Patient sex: F
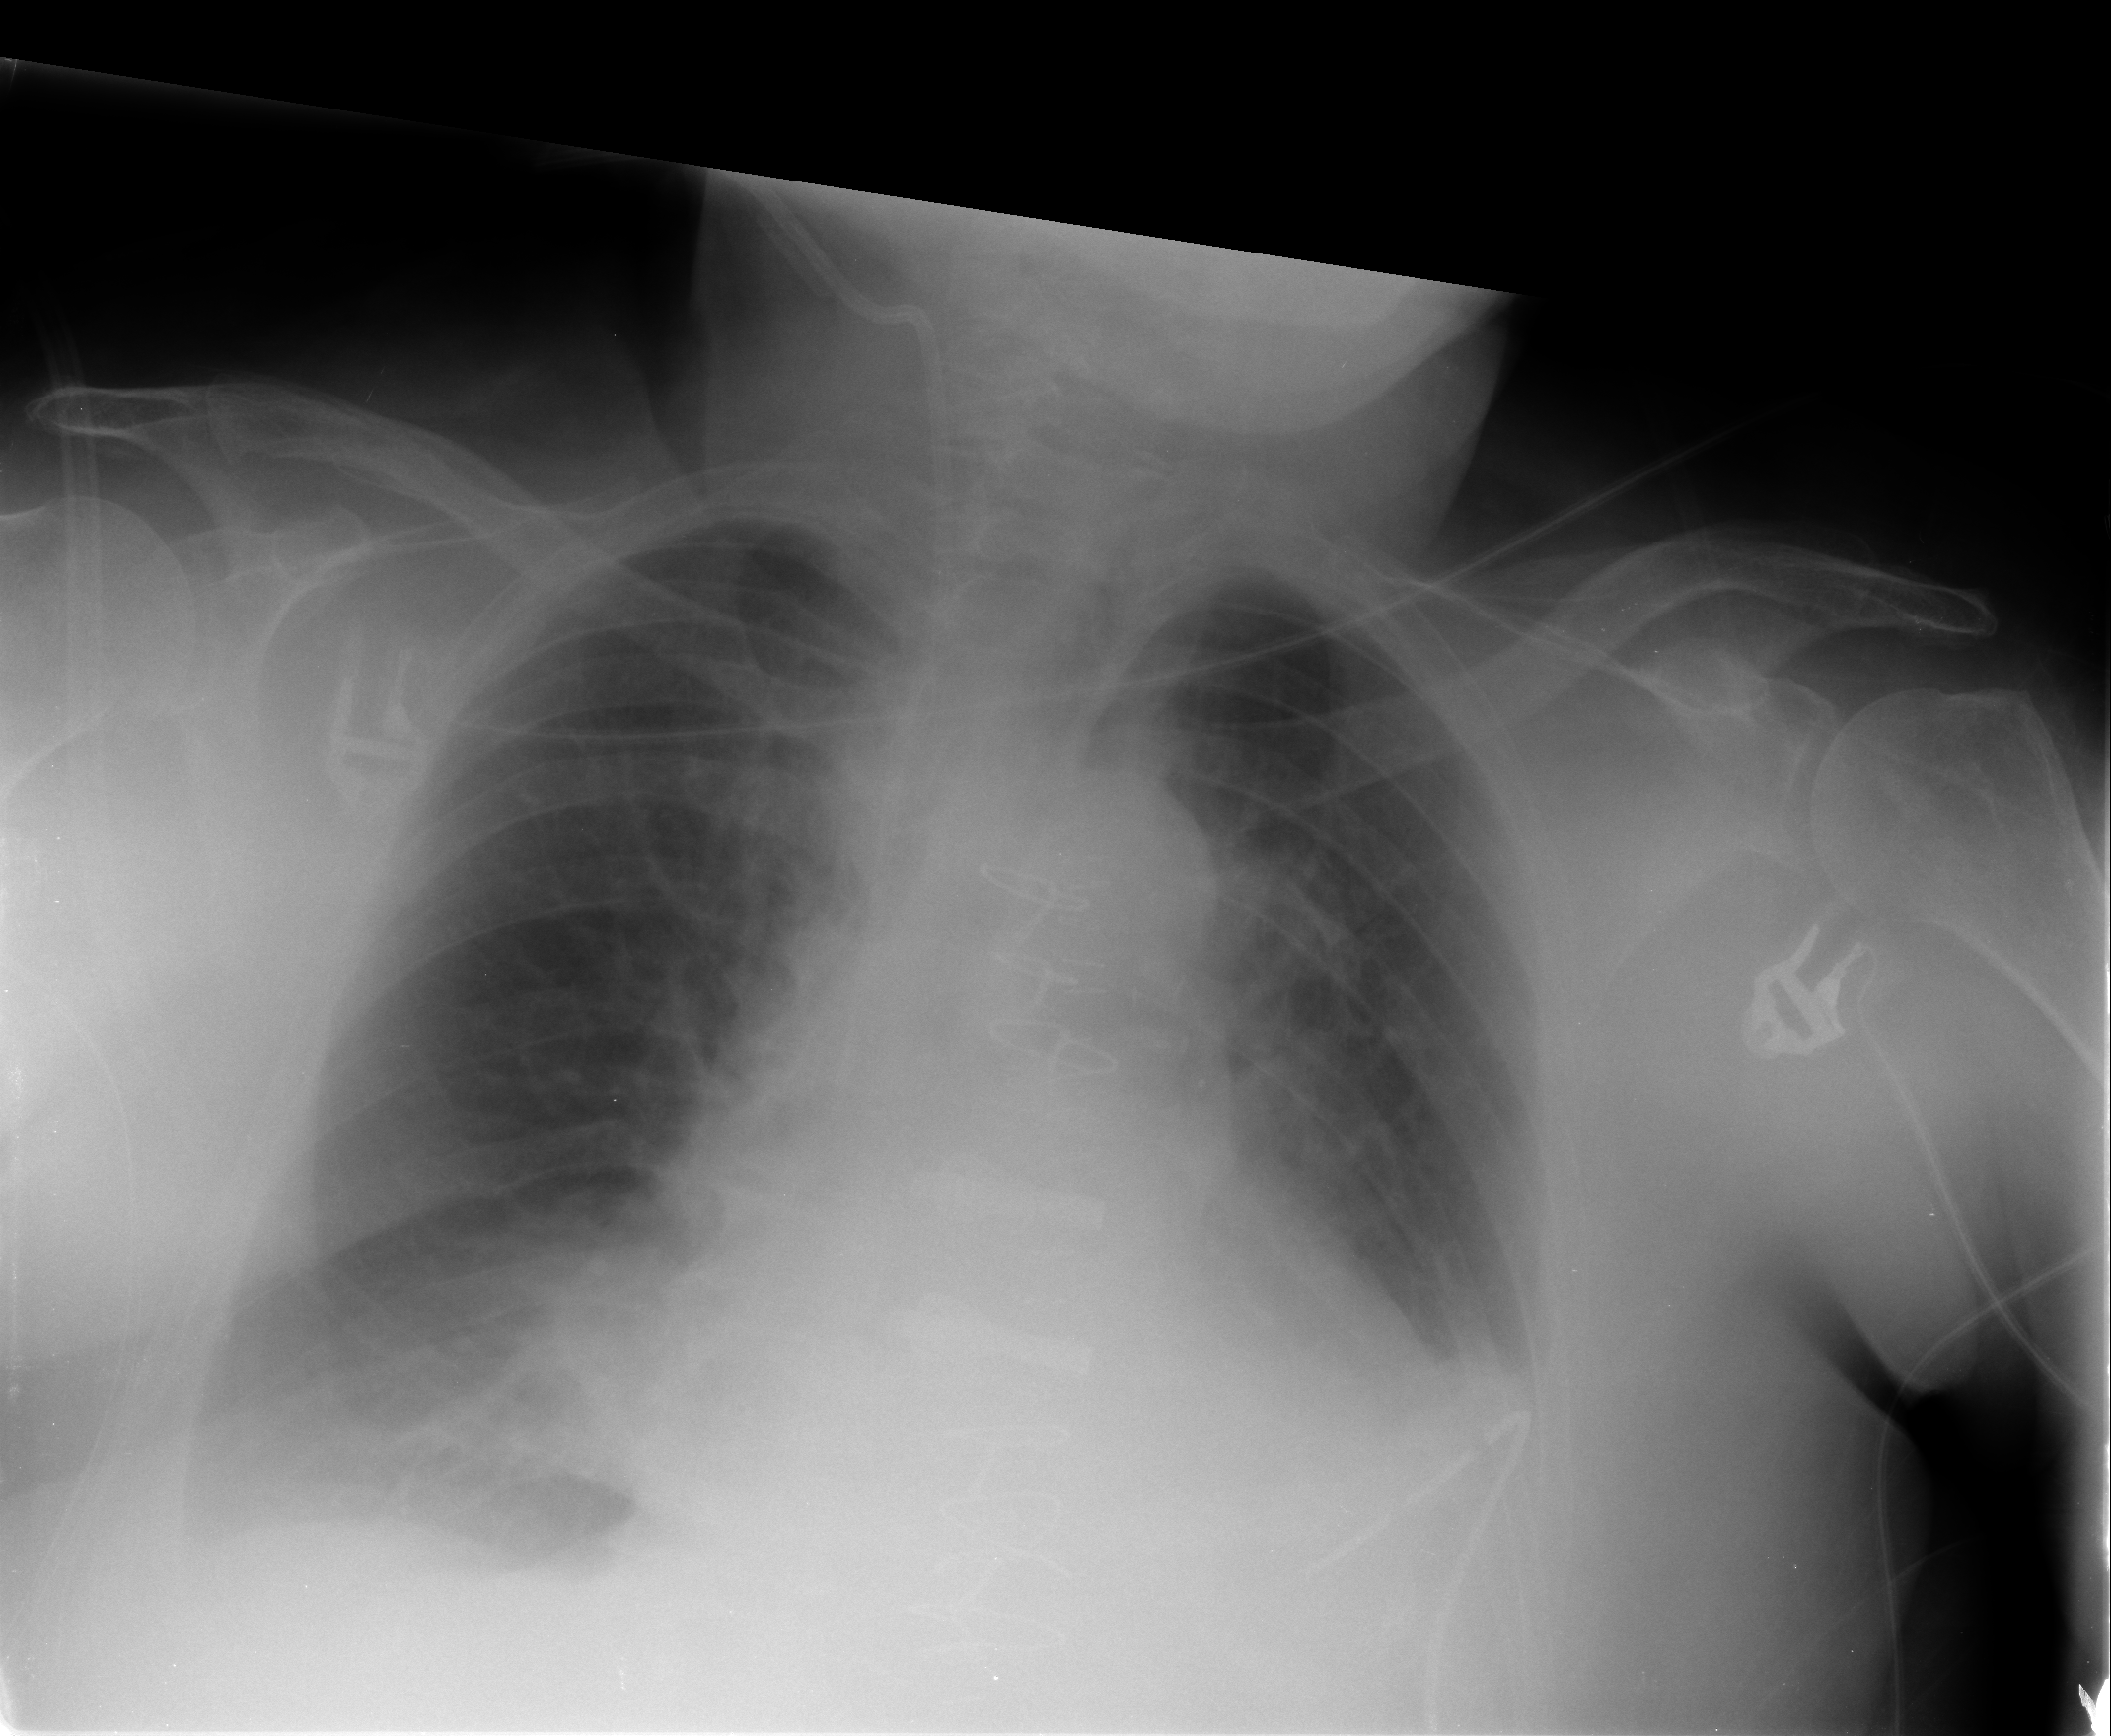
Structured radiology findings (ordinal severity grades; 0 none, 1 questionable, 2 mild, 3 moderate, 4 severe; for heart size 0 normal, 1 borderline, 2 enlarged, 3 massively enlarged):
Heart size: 2
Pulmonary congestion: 2
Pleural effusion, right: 2
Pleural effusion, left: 2
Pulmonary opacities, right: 0
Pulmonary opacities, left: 0
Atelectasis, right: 2
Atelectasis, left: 3